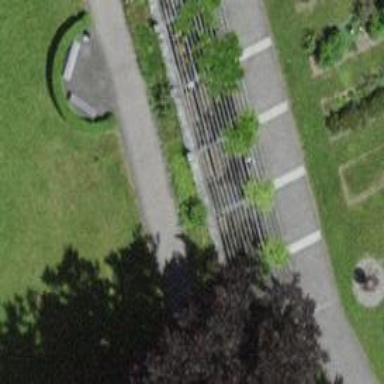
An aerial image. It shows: Bench for seating.